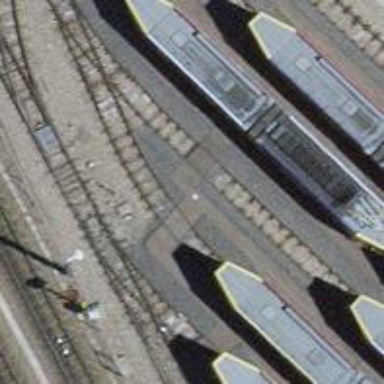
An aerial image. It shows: Tram railway running through yard with contact lines for electrification.